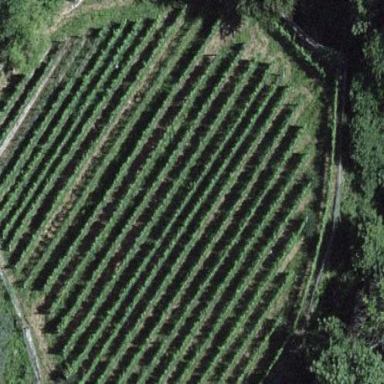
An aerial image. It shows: Vineyard growing grapes.